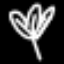
Label: leaf